Interaction volume radius: 10 \u00c5
Interaction volume height: 20 \u00c5
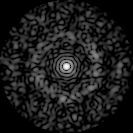
Disorder parameter: 0.8355